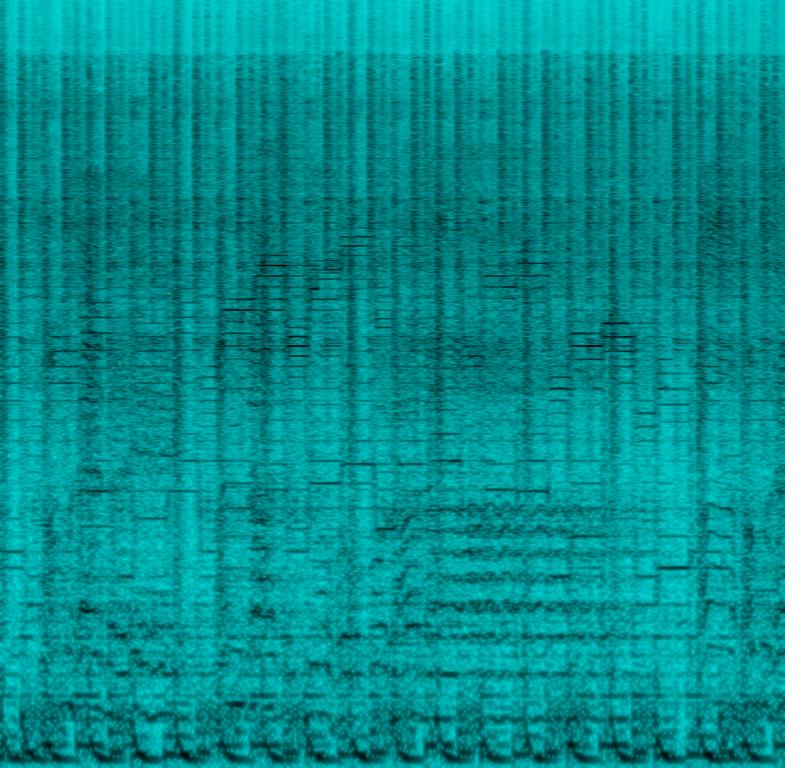
This pop song features a male voice singing the main melody. Other voices sing backing vocals using the same melody. This is accompanied by programmed percussion playing a dance beat. A wave synth plays a repetitive melody. The bass plays the root notes of the chords. Toward the end of the song, a tabla is played. The mood of this song is happy. This song can be played in a club as a dance song.